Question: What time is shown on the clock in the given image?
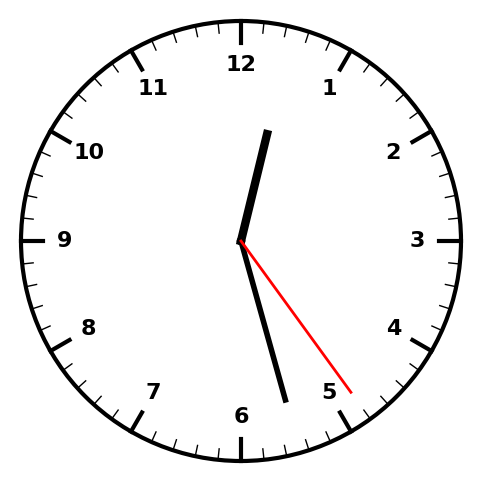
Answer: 12:27:24